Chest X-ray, AP view. Patient: 12 years old, sex M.
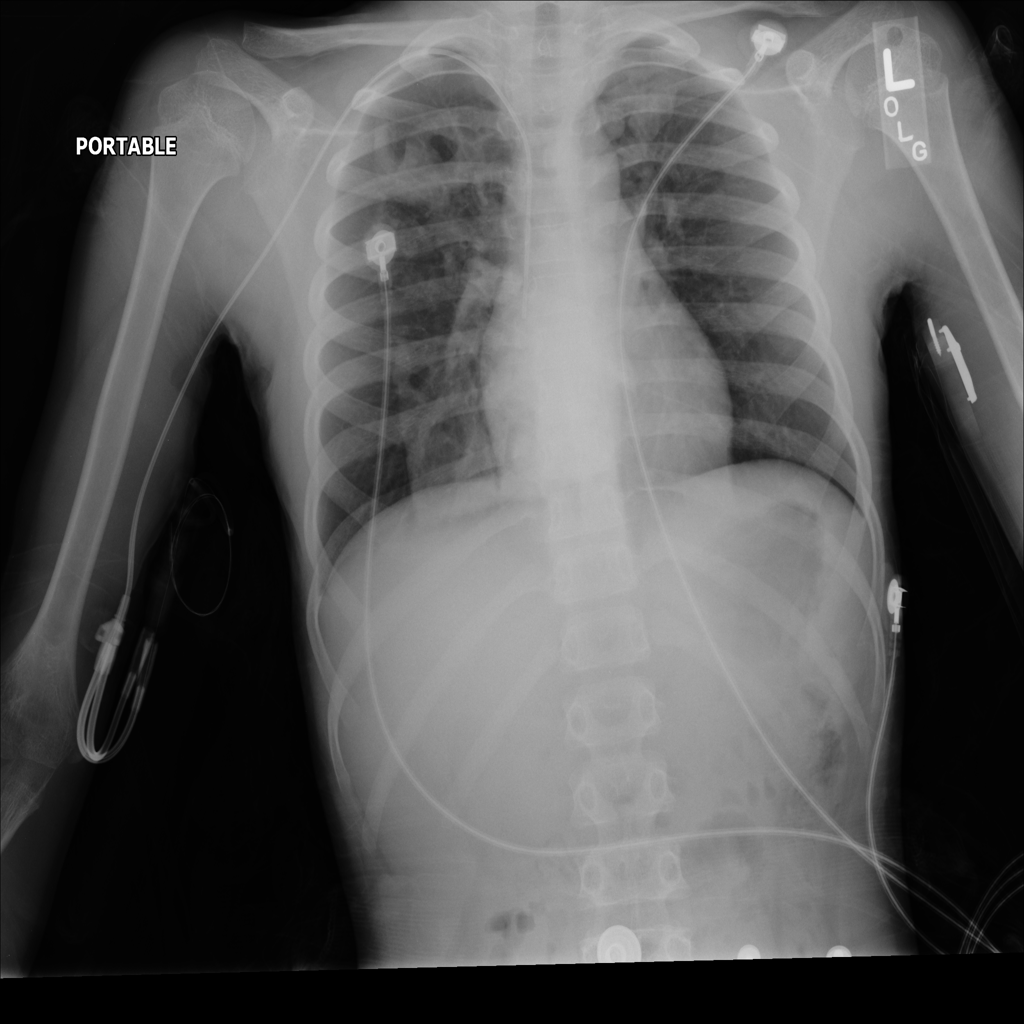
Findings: No Finding